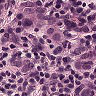
Metastatic tissue present: yes